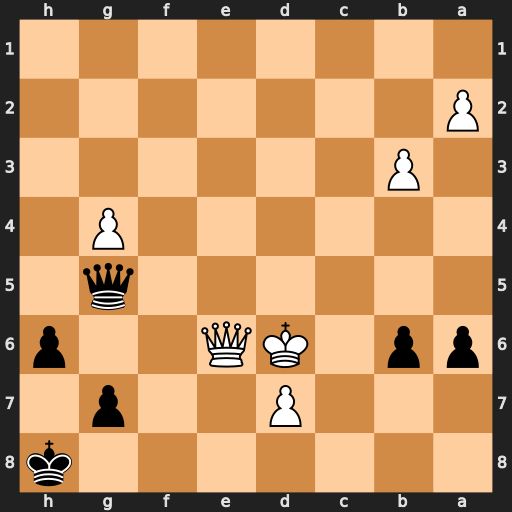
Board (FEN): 7k/3P2p1/pp1KQ2p/6q1/6P1/1P6/P7/8
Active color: b
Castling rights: -
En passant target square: -
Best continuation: Qc5#